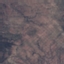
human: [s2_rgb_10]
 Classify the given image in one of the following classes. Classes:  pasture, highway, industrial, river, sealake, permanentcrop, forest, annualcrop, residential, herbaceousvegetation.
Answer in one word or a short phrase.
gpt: HerbaceousVegetation